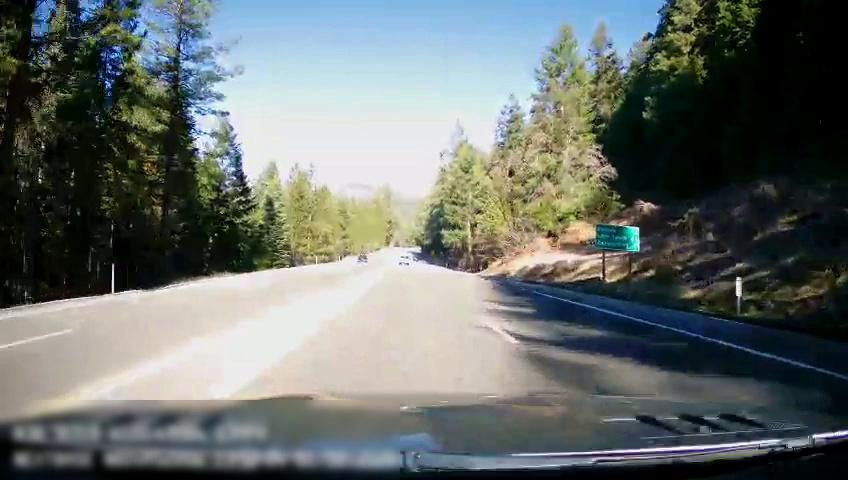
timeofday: Day
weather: Sunny
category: Drivable Space
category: Vehicles | Car
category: Vehicles | SUV
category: Lanes | Current Lane
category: Lanes | Alternate Lane
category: Lanes | Opposite Lane
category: Lanes | Opposite Lane
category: Traffic | Signs